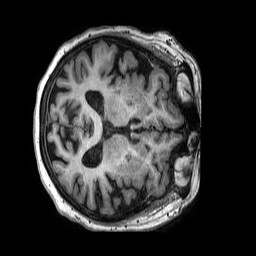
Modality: T1w
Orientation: axial
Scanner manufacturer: philips
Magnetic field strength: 3 T
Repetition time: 0.006639 s
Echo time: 0.002984 s